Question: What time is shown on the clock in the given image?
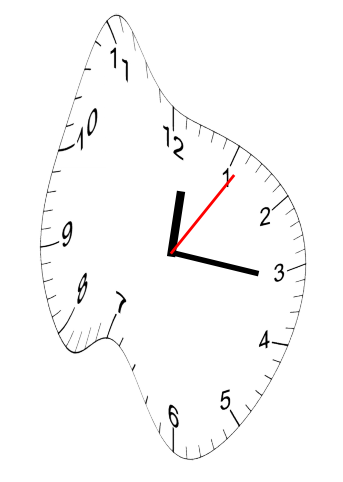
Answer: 12:16:06